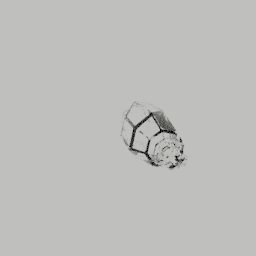
Label: tools